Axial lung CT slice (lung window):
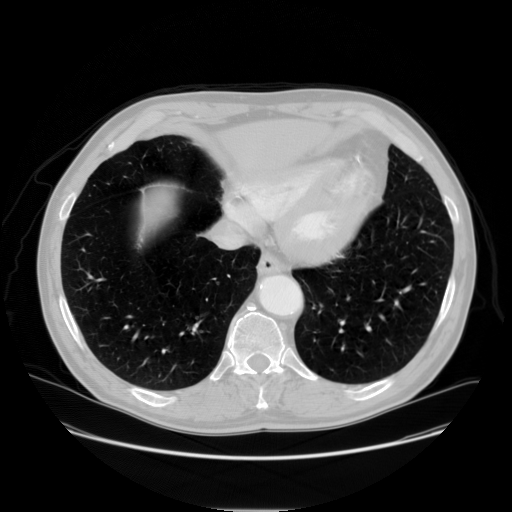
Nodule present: no